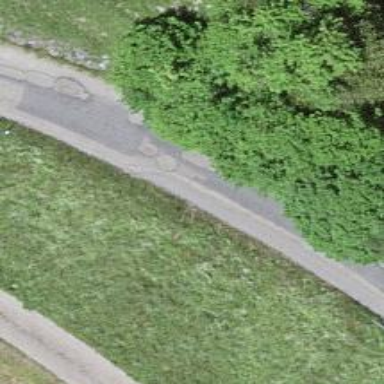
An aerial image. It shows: Unclassified road with asphalt surface.